Question:
I'm trying to have 3 lines come out from the centre of the graph at x = 0, going to the coordinates marked by the black dots.
I got the black dots using
'''
scatter(X,Y);
'''
but can't find a way to have lines emanating from the origin to these dots.
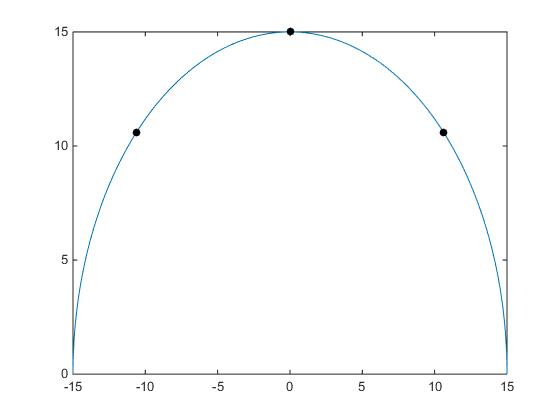
Answer: As noted in the comments, this is fairly easy to do:
'''
N = numel(X);
Xlines = zeros(2*N,1);
Ylines = zeros(2*N,1);
Xlines(1:2:end) = X(:);
Ylines(1:2:end) = Y(:);
plot(Xlines, Ylines, '-');
'''
This constructs the vectors 'Xlines' and 'Ylines' by interleaving them with the point '(0,0)', which looks exactly like what you want.